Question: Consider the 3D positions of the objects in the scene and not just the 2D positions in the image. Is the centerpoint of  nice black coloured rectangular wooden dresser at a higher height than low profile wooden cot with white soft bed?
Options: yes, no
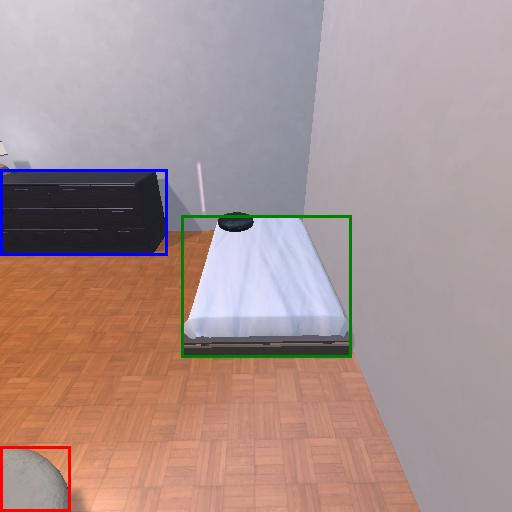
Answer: yes